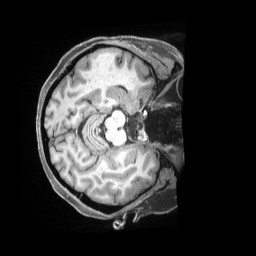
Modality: T1w
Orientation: axial
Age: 53
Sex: female
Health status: ill
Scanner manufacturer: siemens
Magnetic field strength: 3 T
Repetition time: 2.5 s
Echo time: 0.00181 s